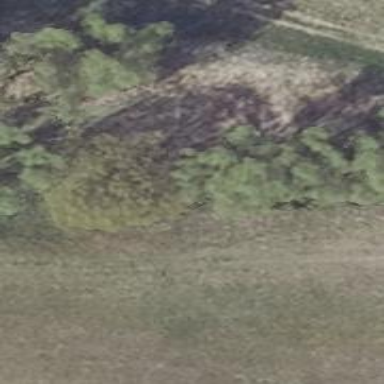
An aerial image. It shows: Deciduous broadleaved tree.